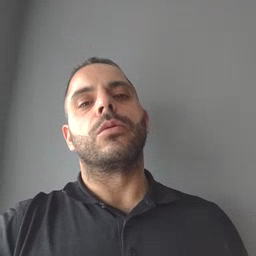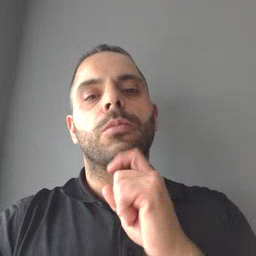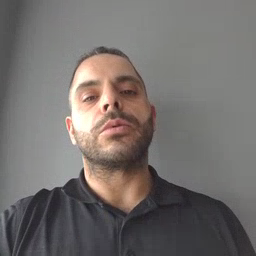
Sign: garbage